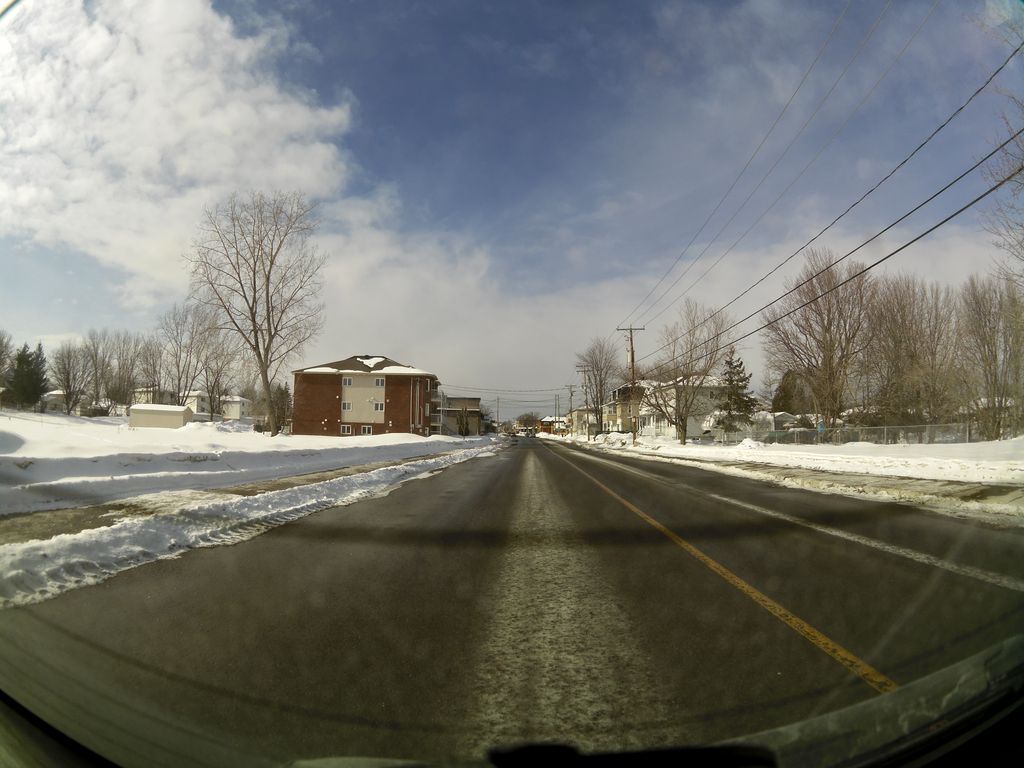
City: ottawa-gatineau